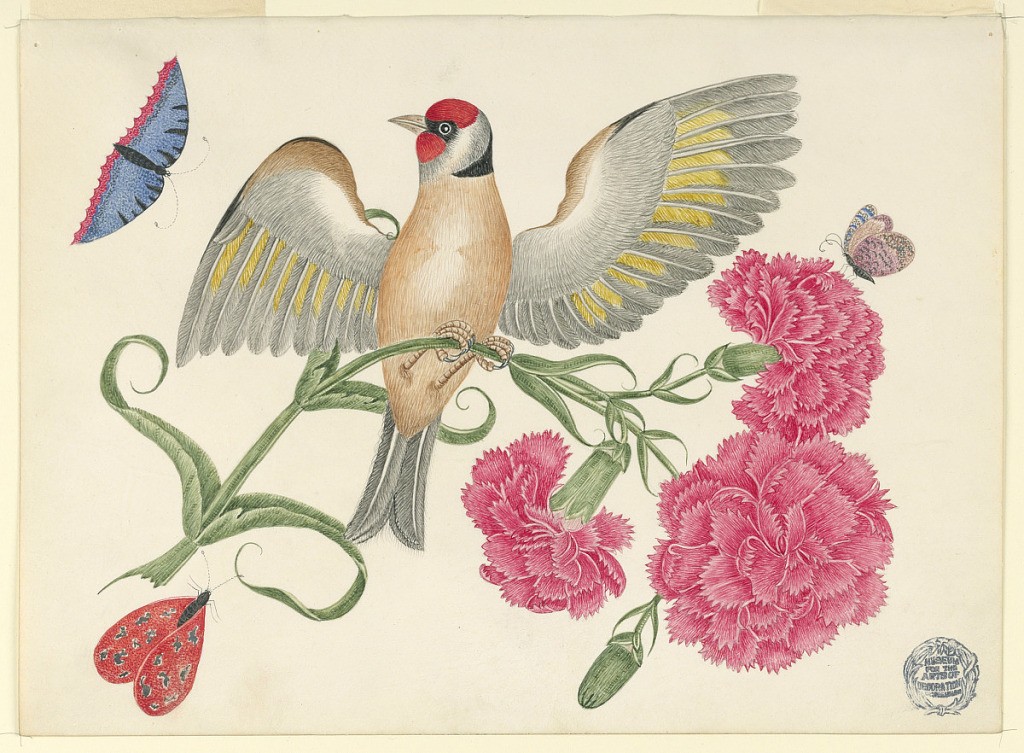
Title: Brown Bird with Red Head on Carnation Stem with Butterflies
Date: ca. 1800–1830
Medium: Pen and ink, graphite on coated wove paper
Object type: Drawing
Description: Brown Bird with Red Head on Carnation Stem with Butterflies